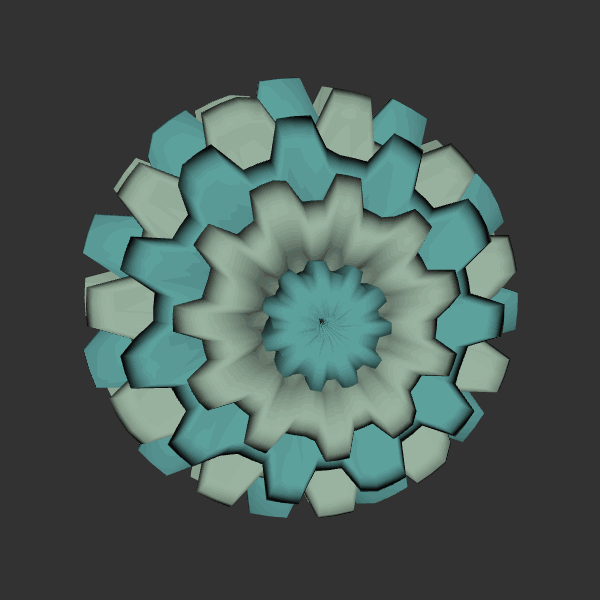
Background: dark